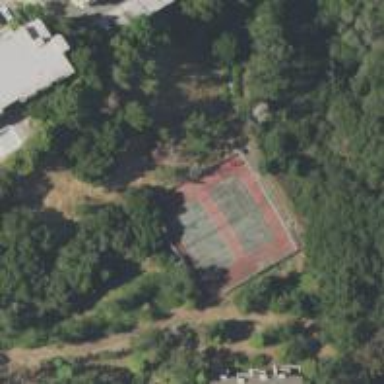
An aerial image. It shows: Tennis court on the leisure land pitch.